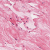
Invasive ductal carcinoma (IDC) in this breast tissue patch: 0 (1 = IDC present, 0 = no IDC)